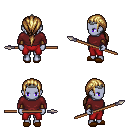
a pixel art fantasy rpg character, female body template, dark elf, purple skin, maroon long-sleeve shirt, red pants, blonde ponytail hairstyle, iron tiara, leather bracers, brown slippers, spear, four views (front, back, left, right), 2x2 character sprite sheet, small pixel art, hard edges, no anti-aliasing